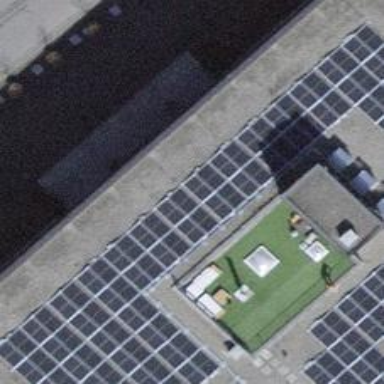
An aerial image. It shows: Solar power generator.